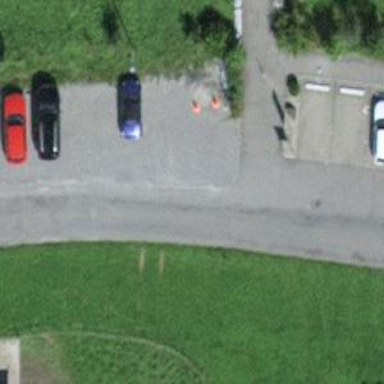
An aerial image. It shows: Bollard barrier.